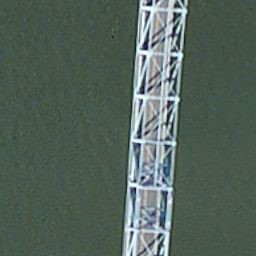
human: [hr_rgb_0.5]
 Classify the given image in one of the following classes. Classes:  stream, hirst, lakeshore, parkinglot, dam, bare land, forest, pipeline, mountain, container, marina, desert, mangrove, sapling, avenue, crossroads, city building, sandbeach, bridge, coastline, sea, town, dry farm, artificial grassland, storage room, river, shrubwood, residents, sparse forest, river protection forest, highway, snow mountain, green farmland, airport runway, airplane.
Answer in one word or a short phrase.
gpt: bridge